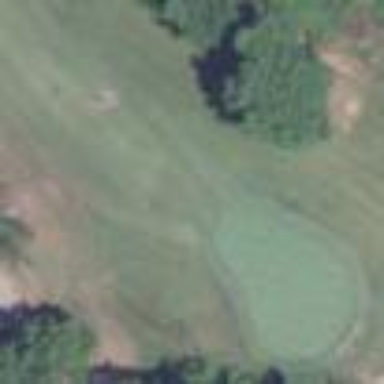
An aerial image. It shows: Well-maintained grassy area designated as golf fairway.